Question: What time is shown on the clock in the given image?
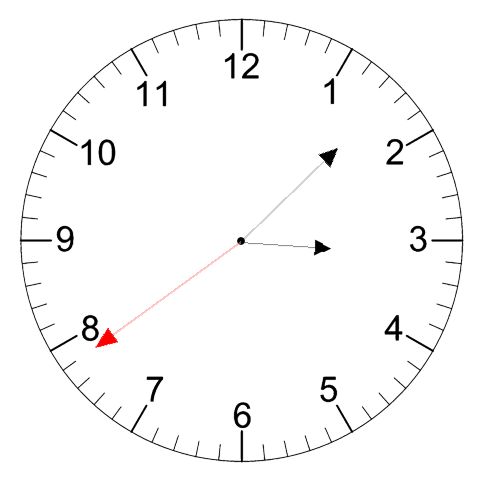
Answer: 03:07:39